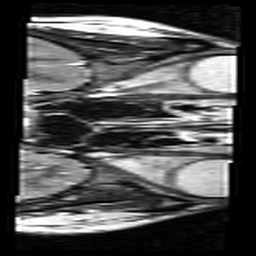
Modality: T2w
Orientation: axial
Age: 31
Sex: female
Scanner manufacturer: siemens
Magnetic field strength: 3 T
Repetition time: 8 s
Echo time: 0.085 s